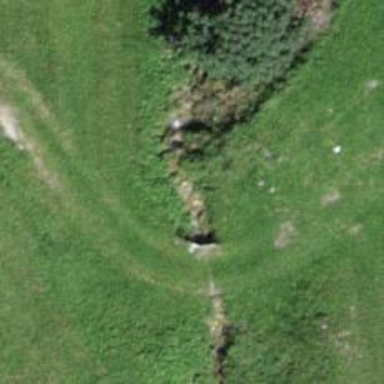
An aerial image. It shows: Culvert tunnel.